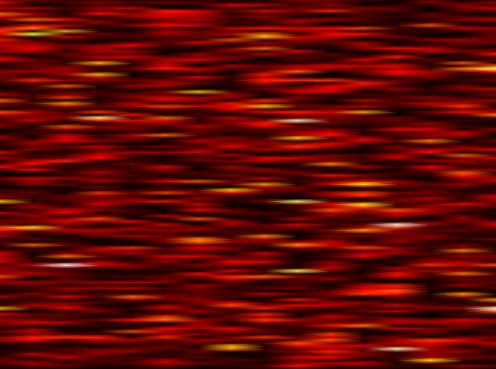
Label: OFDM